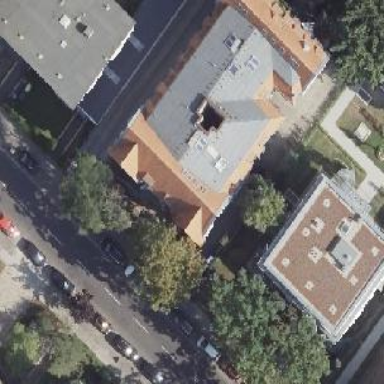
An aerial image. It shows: Image showing building with apartments.